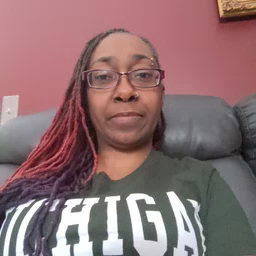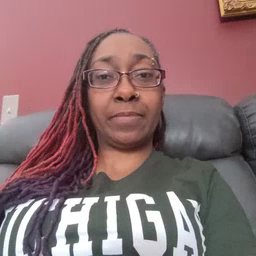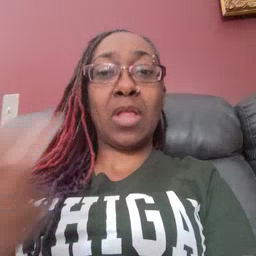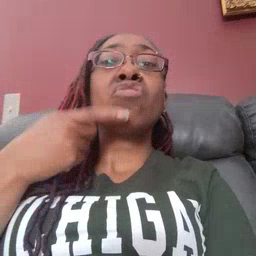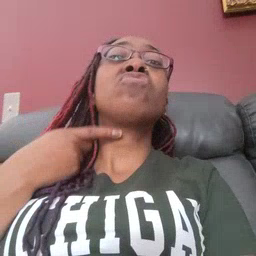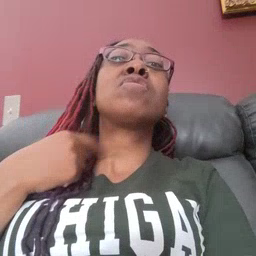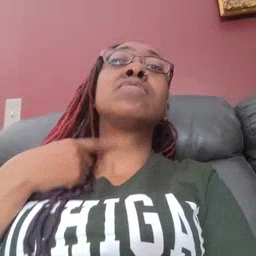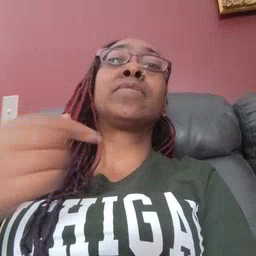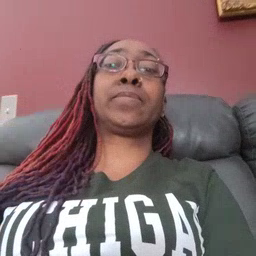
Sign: thirsty